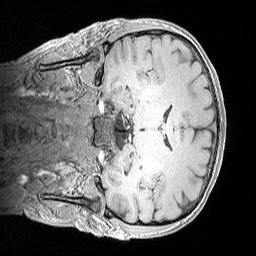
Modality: MP2RAGE
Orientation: coronal
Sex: male
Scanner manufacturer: siemens
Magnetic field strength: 3 T
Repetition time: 5 s
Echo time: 0.00292 s